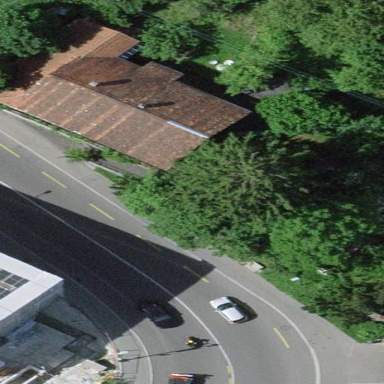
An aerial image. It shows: Residential building.